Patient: sex F, age 54
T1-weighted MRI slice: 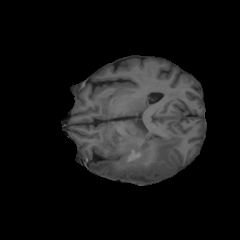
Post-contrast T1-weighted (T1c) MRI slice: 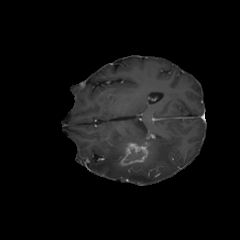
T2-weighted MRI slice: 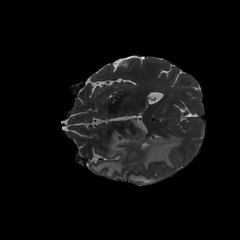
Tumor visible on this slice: yes
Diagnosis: Glioblastoma, IDH-wildtype
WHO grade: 4